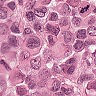
Metastatic tissue present: yes